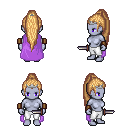
a pixel art fantasy rpg character, female body template, dark elf, purple skin, lavender cape, white pants, light blonde extra-long topknot hairstyle, silver tiara, leather bracers, dagger, four views (front, back, left, right), 2x2 character sprite sheet, small pixel art, hard edges, no anti-aliasing